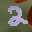
Label: 2